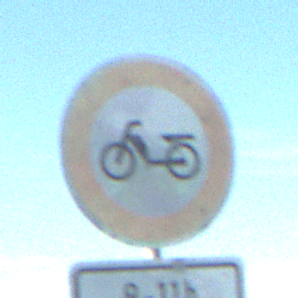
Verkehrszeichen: VerbotMofas
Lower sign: ZeitangabenOhneBeschraenkungAufWochentage2
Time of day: MorningAfternoon
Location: Outdoor (Nature)
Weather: Clear
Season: Autumn
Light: Natural